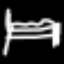
Label: bed